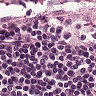
Metastatic tissue present: no